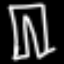
Label: pants